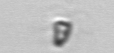
Label: Pyramimonas